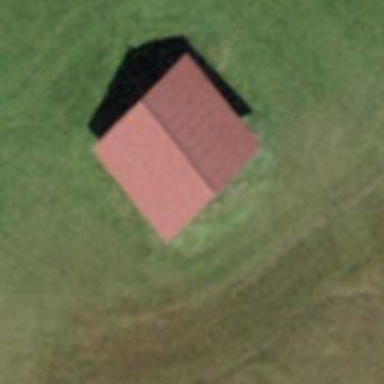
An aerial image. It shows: Cabin.